Question: I have this weird problem that I am facing on chrome for my bootstrap accordion, where whenever i toggle the accordion from its default state,
The text seems to become darker and at times blurred from time to time on chrome,
'''
<div class="accordionbg">
<div class="accordion" id="accordion">
<div class="accordion-group panel">
<div class="accordion-heading">
<a class="accordion-toggle" data-toggle="collapse" data-parent="#accordion" href="#collapse295" id="accordion4">
<i></i>Certification </a>
</div>
<div id="collapse295" class="accordion-body collapse in" style="height: auto;">
<div class="accordion-inner">
<p>On successful completions of assignments &amp; projects, you will be provided a Skillspeed certificate stating your satisfactory performance on the course.</p>
</div>
</div>
</div>
.......
</div>
</div>
'''
I am using bootstraps default accordion and there is no being applied inside the accordion, the page can be accessed at <URL>
I have done some research and it could be because of css3 transitions being applied, but I am totally clueless. Any pointers would be appreciated.
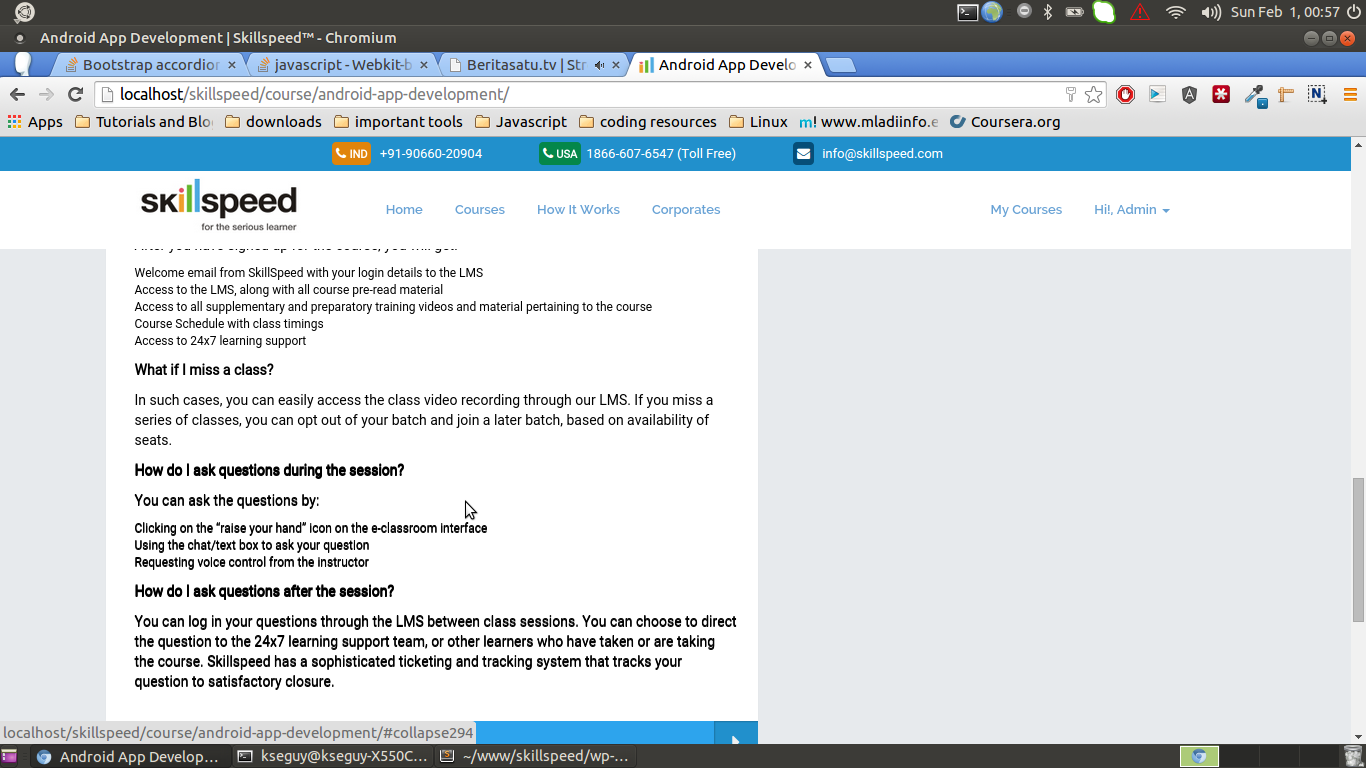
Answer: Had this problem myself before on Chrome and though not entirely satisfactory I opted for using
'''
-webkit-transform: translate(0,0);
'''
on the affected elements (p,h1 etc).. it basically 'flattens' the text and I can't isolate where the shadow is being pulled in between the different plugin files etc in your example. You can read more about webkit-transform <URL>if you want to know more.
It's bad practice but you could just apply that code to your
'''
<body>
'''
element.
You're also calling in the Roboto font without the bold font-weight variation in your skillspeed.css file, so the browser is rendering a 'faux' bold which doesn't help matters either. Try replacing the link in your @import with
'<URL>' to help matters too.